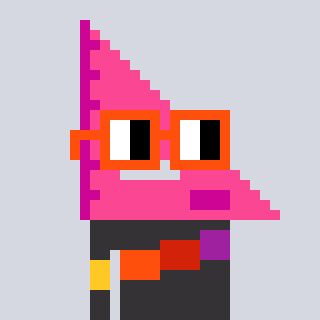
a pixel art character with square orange glasses, a squadron ruler-shaped head and a grayscale-colored body on a cool background